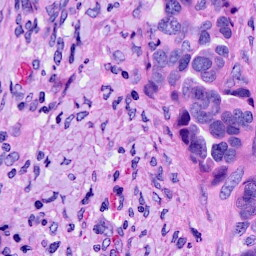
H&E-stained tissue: Ovarian